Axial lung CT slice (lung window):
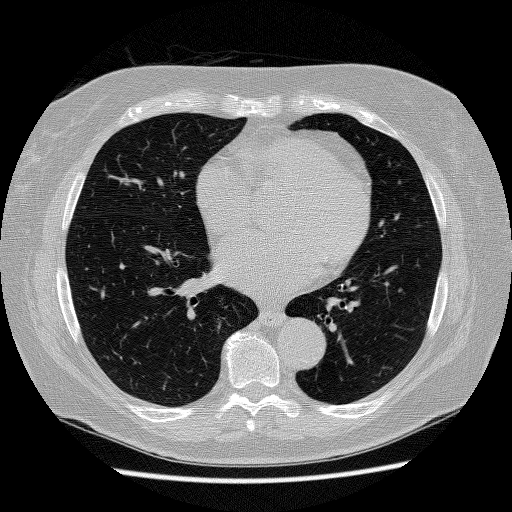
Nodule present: no